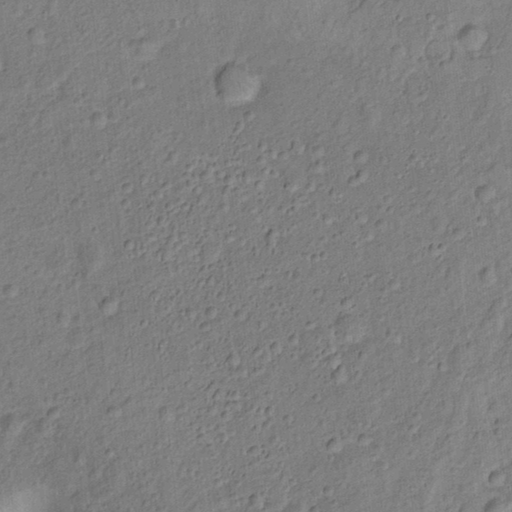
Classes present: Background, Cone